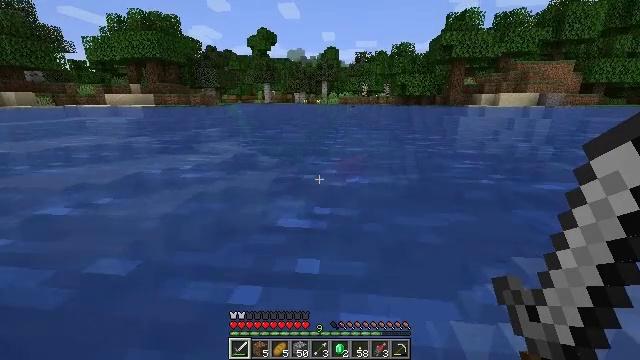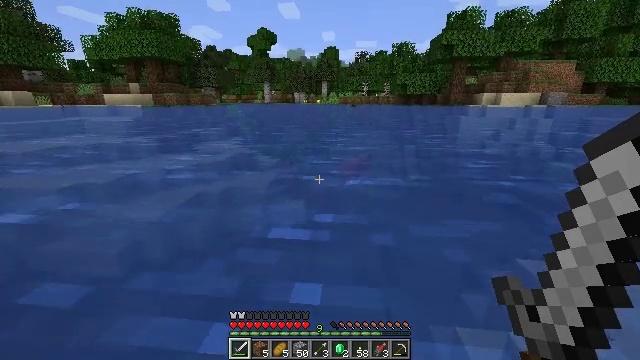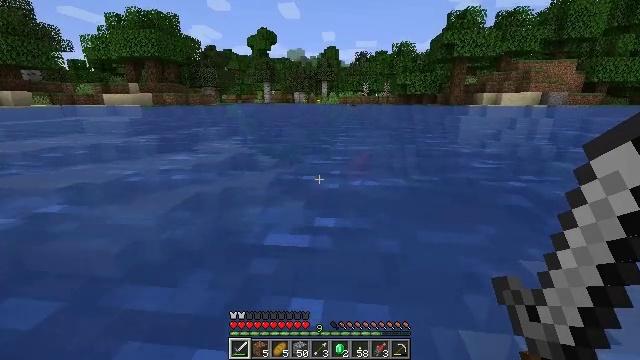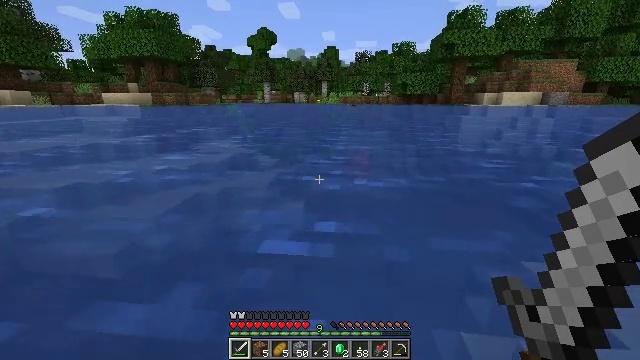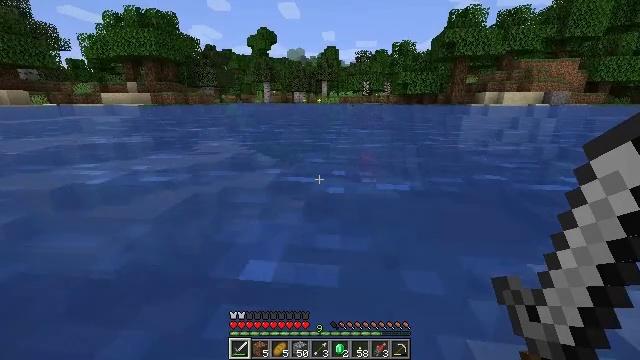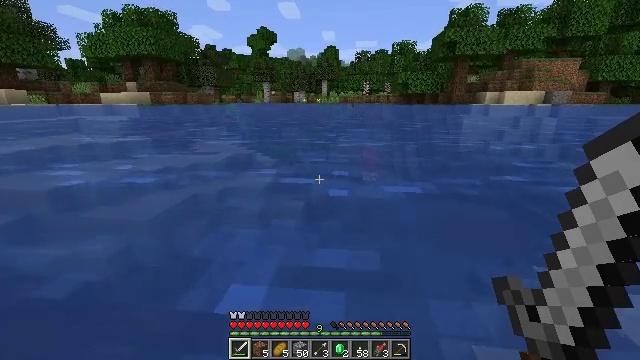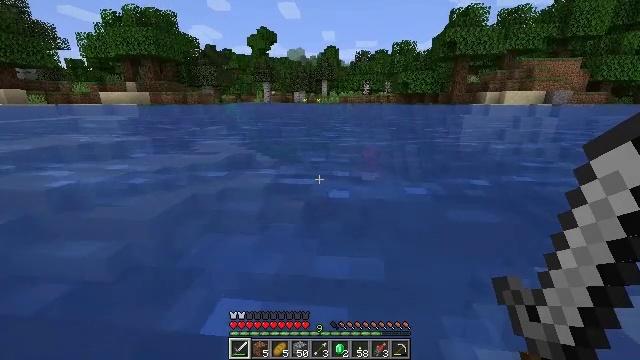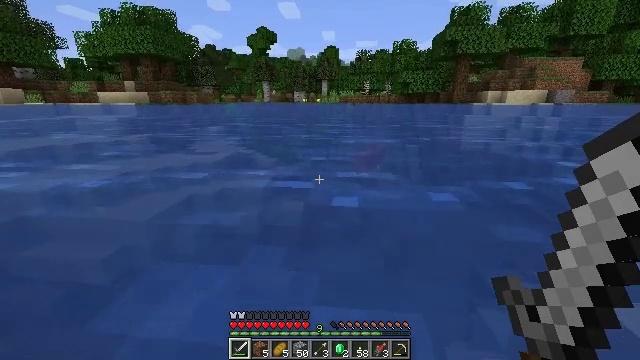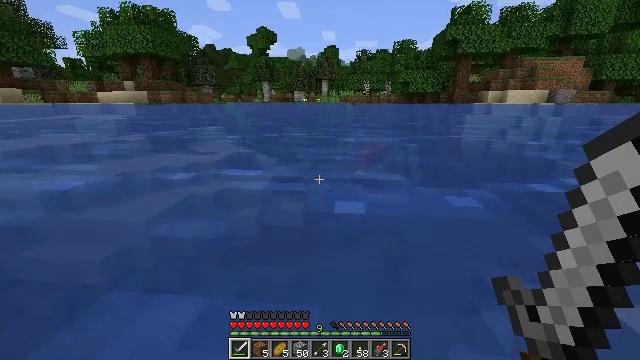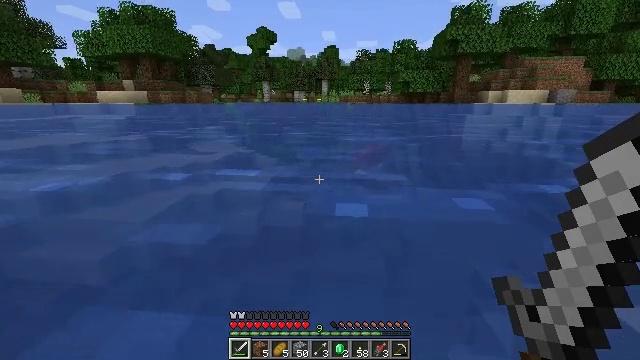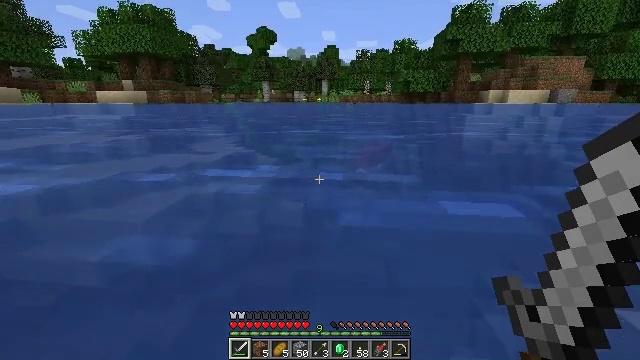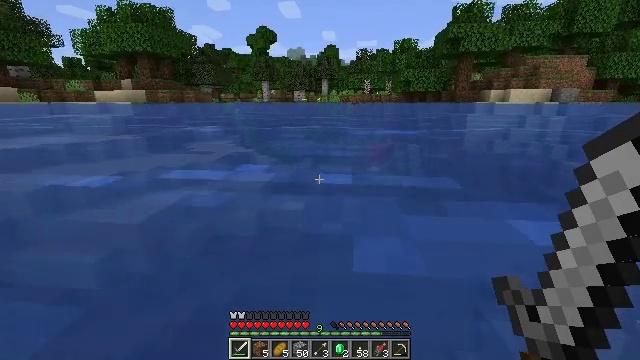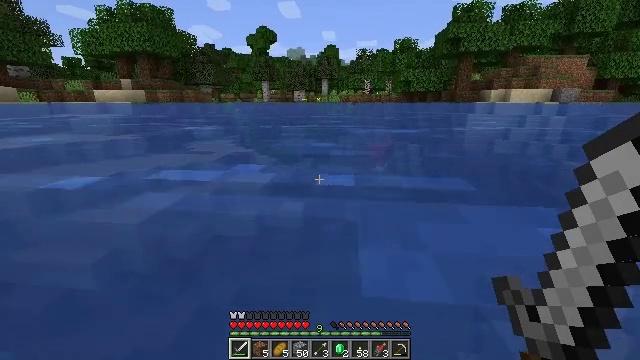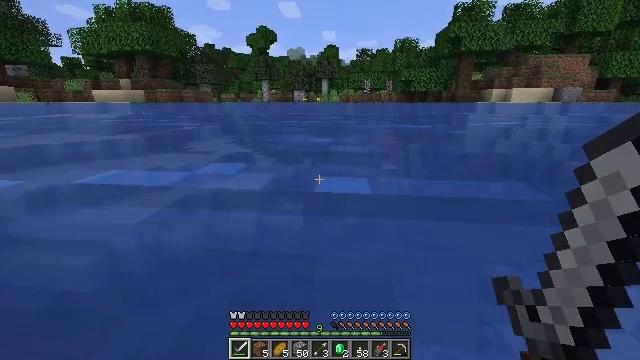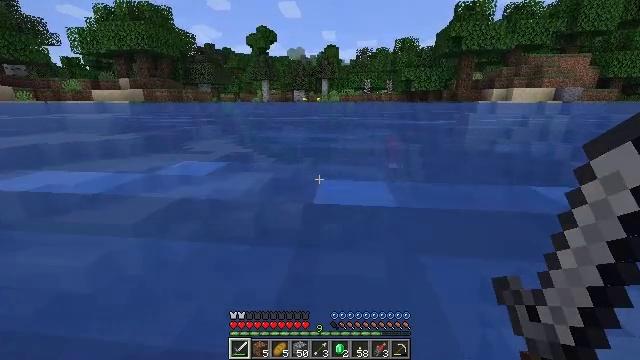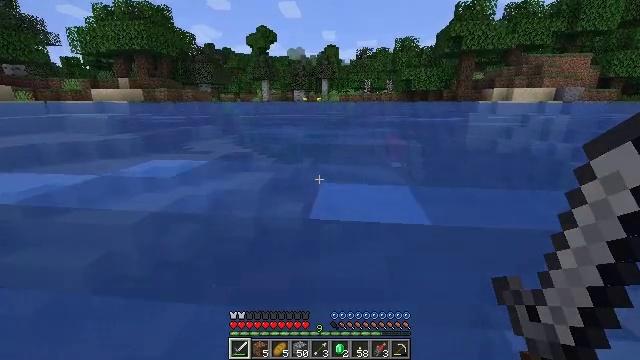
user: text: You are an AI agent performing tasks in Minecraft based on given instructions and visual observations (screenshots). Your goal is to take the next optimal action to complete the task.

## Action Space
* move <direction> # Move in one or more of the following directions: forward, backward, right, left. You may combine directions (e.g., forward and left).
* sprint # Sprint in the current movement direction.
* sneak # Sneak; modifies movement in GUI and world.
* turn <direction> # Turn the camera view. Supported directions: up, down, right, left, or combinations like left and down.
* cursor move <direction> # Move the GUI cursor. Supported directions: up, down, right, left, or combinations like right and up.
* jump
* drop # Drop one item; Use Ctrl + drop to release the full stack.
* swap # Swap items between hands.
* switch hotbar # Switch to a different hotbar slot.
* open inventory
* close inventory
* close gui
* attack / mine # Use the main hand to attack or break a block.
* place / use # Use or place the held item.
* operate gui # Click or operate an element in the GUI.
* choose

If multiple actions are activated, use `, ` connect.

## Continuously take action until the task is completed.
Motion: motion action
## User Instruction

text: Hunt fish.
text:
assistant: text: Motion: move forward
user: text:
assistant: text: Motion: move forward
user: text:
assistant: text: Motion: move forward
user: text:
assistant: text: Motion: move forward
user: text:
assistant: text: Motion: move forward
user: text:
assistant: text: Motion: move forward
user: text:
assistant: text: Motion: move forward
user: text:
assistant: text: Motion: move forward
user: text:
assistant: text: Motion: move forward
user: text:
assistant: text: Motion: move forward
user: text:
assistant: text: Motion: move forward
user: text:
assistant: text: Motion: move forward
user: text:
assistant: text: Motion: move forward
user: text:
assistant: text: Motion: move forward
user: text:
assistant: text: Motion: move forward
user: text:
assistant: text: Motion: move forward
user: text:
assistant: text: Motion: move forward
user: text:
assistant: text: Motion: move forward
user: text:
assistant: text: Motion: move forward
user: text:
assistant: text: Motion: move forward, turn right
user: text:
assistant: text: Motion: move forward, turn right
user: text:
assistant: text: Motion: move forward, turn right and up
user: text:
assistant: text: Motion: move forward, turn right and up
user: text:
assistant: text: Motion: move forward, turn right and up
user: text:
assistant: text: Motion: move forward, turn right and up
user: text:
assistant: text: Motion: move forward, turn right and up
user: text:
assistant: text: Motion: move forward, turn right and up
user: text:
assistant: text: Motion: move forward, turn right
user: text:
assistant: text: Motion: move forward, turn right
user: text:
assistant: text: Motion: move forward, sneak, turn right and up